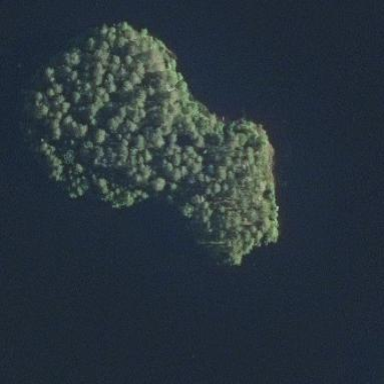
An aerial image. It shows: Islet.